Interaction volume radius: 10 \u00c5
Interaction volume height: 45 \u00c5
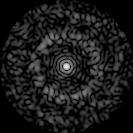
Disorder parameter: 0.833